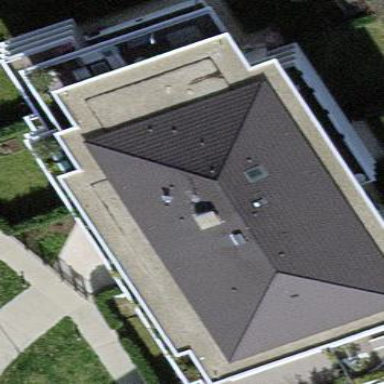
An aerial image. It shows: Apartments building with hipped roof that is oriented along the structure.